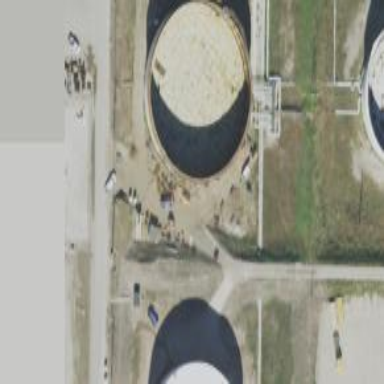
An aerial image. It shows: Storage tank which is man-made.